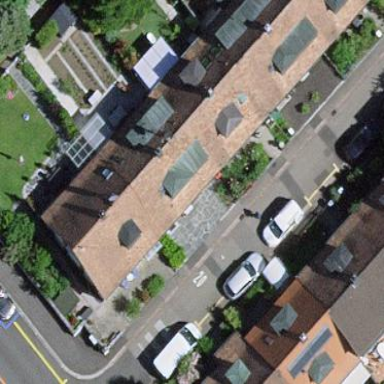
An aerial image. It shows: Terrace building.